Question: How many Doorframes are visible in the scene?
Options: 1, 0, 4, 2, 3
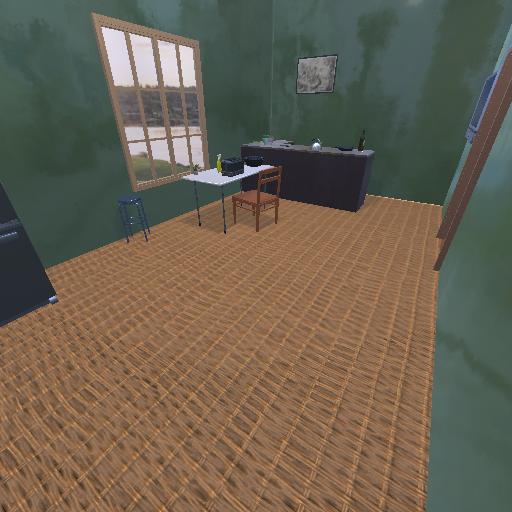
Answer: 1